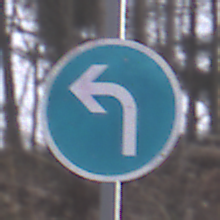
Verkehrszeichen: VorgeschriebeneFahrtrichtungLinks
Umgebung: Outdoor, Nature
Tageszeit: Midday
Wetter: Overcast
Licht: Natural
Jahreszeit: Autumn
Kontrast: LowContrast